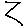
Label: zigzag